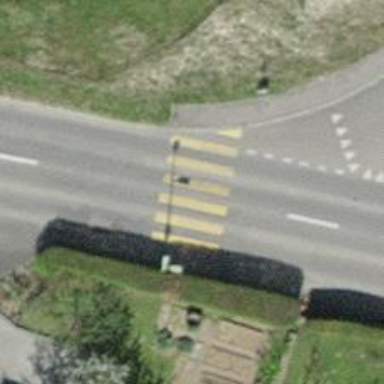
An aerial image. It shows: Unmarked crossing with zebra crossing reference.